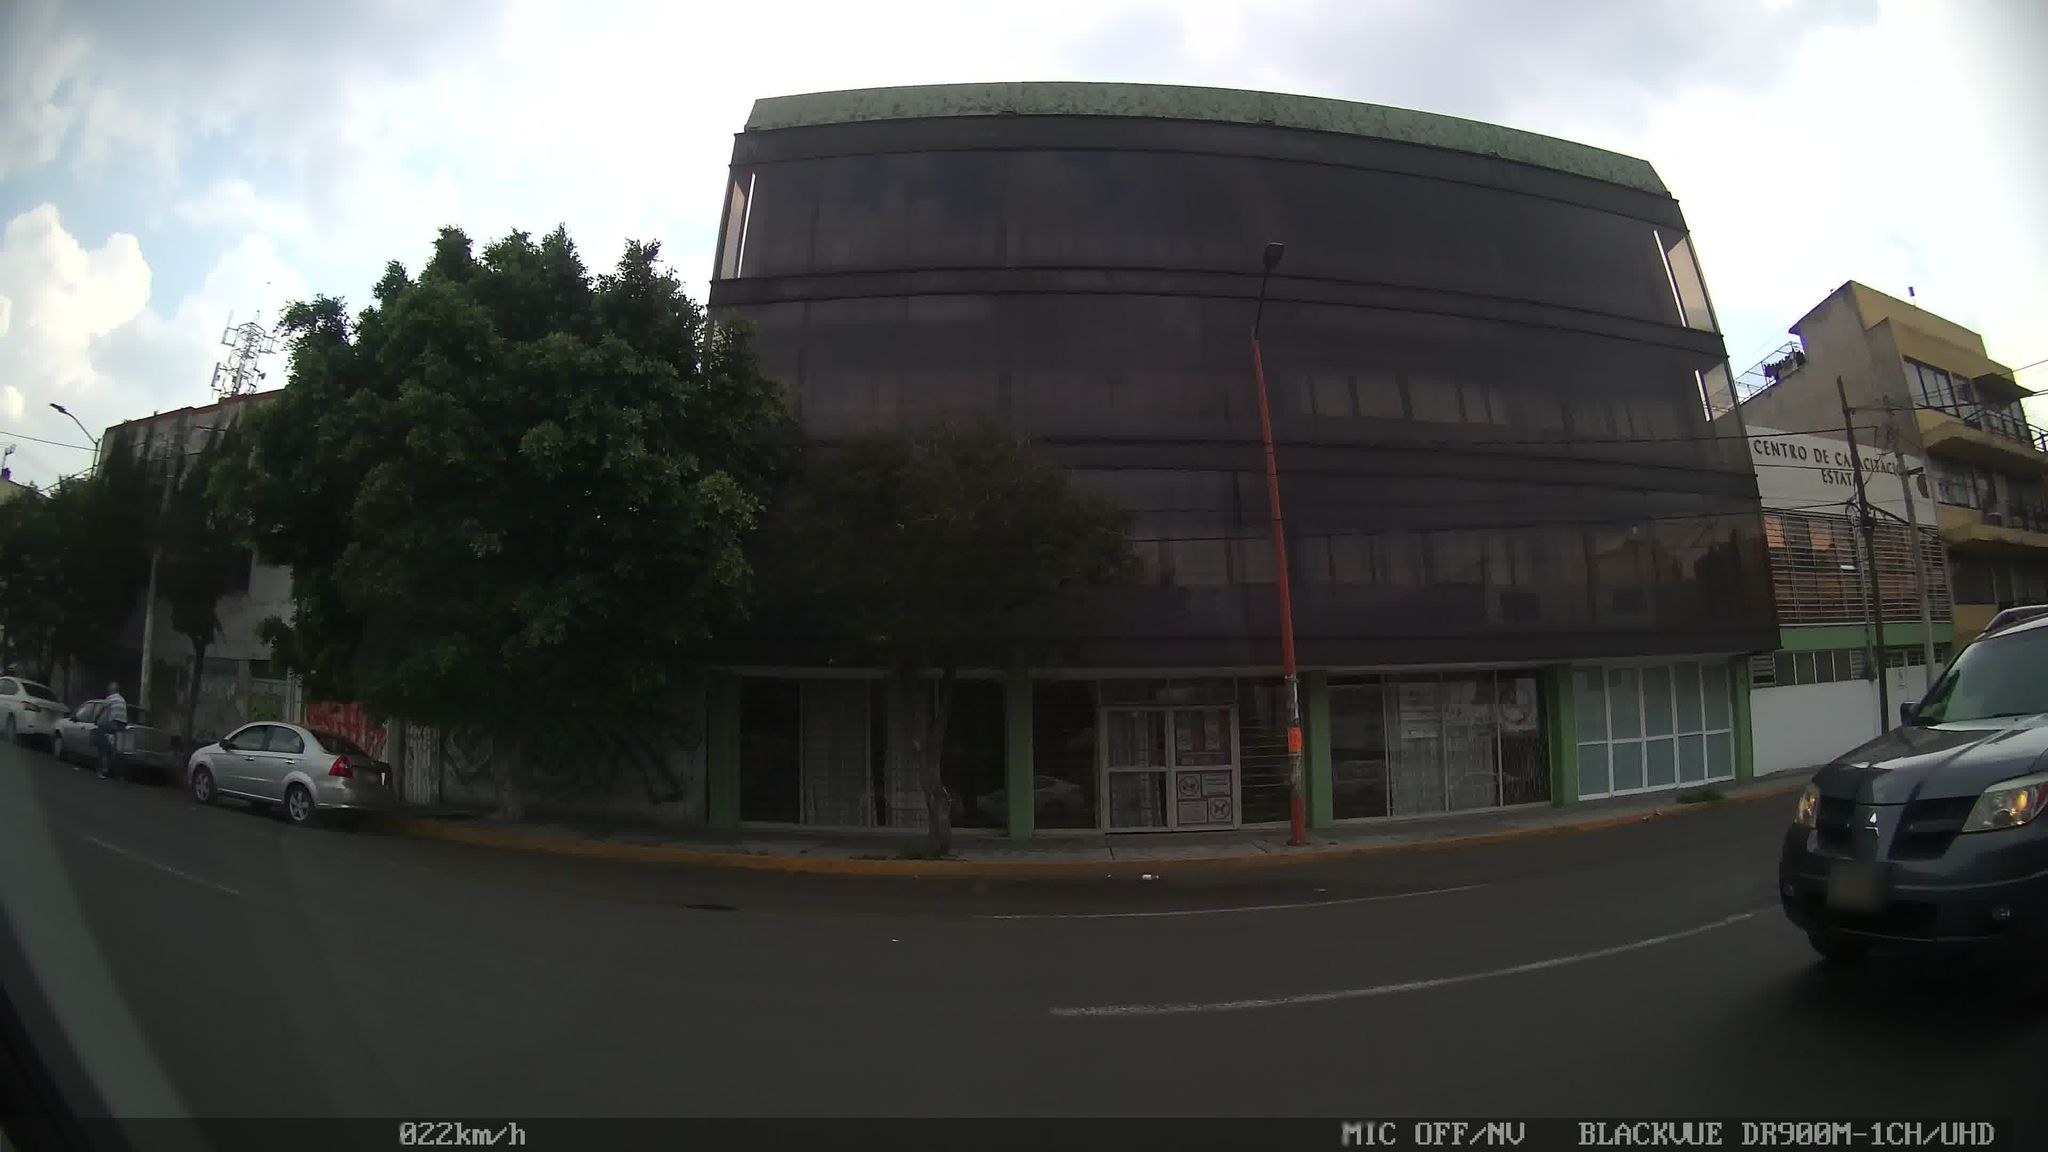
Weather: clear
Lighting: day
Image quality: slightly poor
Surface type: driving surface
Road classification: secondary
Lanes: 4
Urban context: urban centre
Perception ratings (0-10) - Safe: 2.18, Lively: 3.65, Beautiful: 4.62, Boring: 5.47, Depressing: 2.88, Wealthy: 2.53